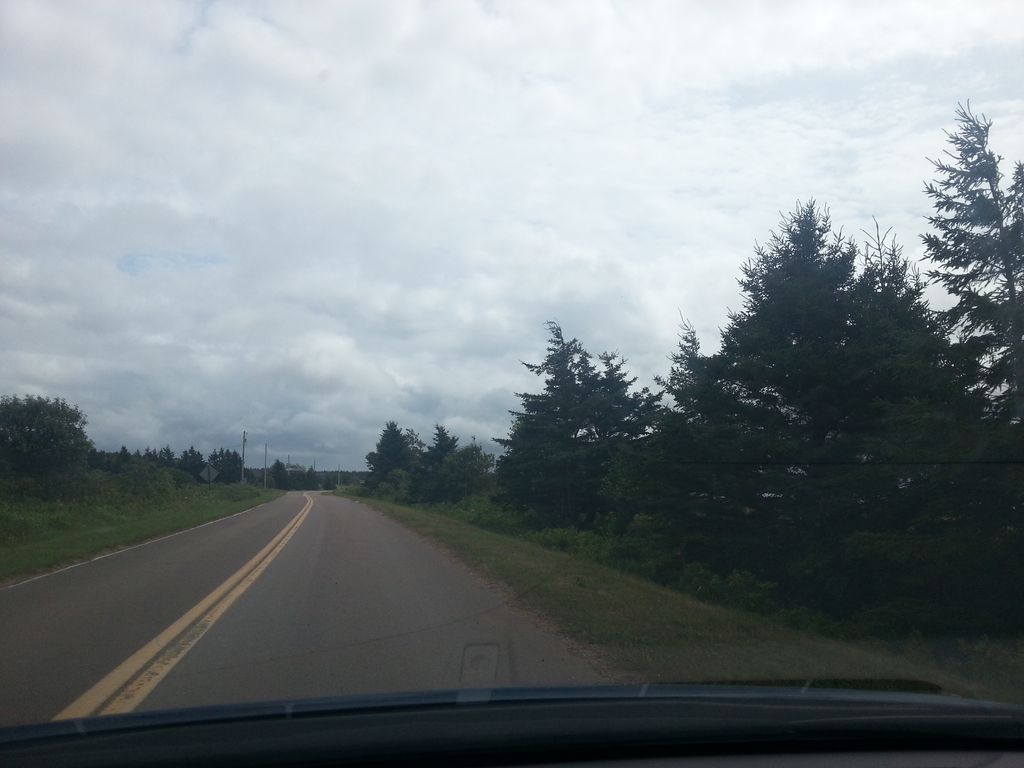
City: charlottetown